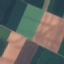
Land use / land cover: AnnualCrop